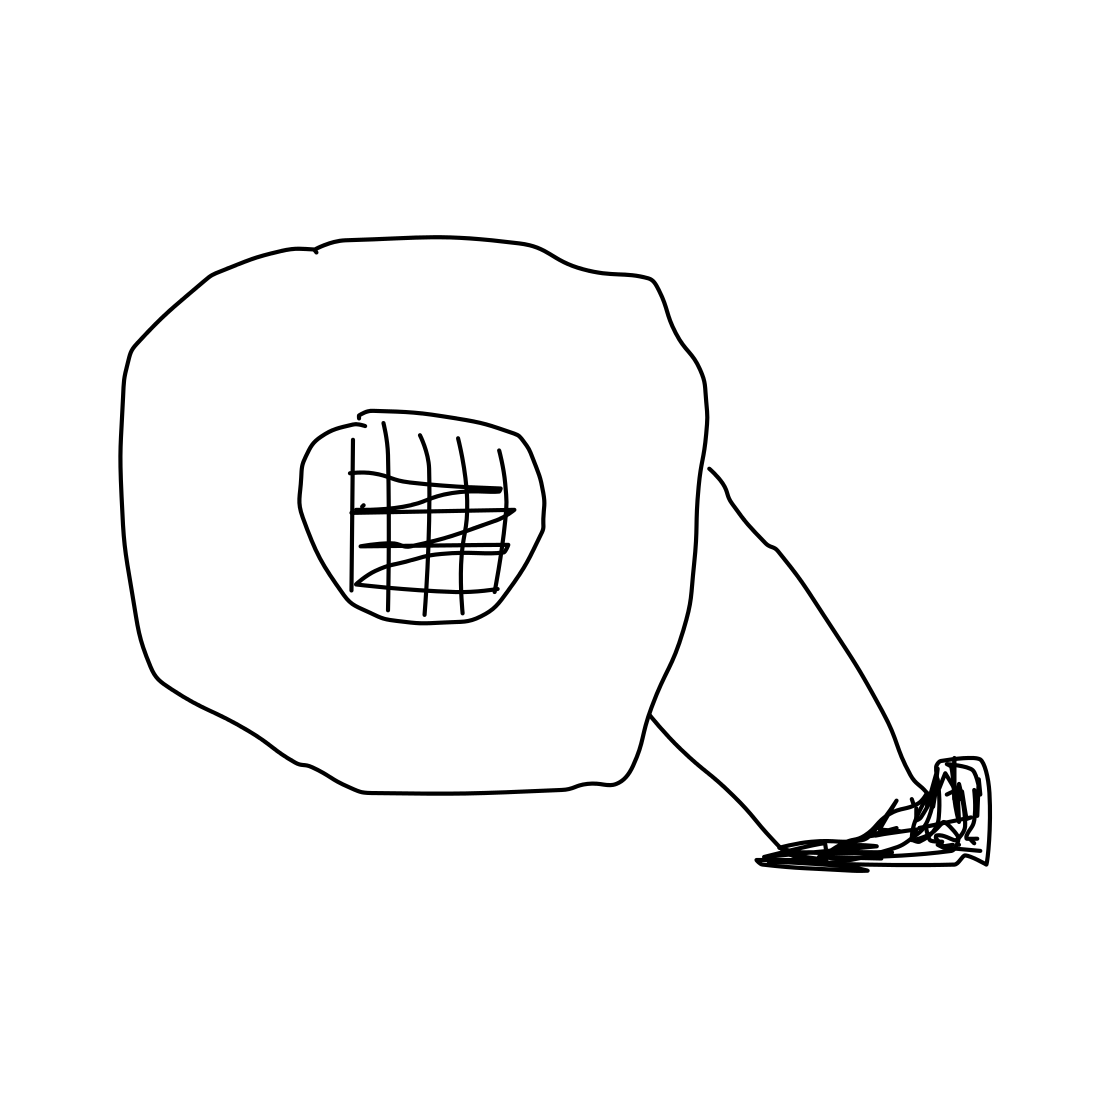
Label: satellite dish